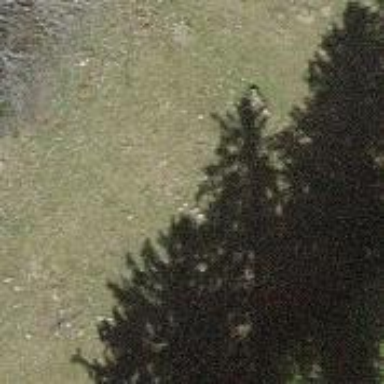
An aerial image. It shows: Single tag "natural: tree."